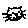
Label: cat